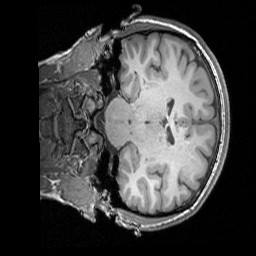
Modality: T1w
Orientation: coronal
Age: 25
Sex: female
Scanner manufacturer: siemens
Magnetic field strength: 3 T
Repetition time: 1.5 s
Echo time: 0.00291 s